Field crop: maize
Growth stage: 2
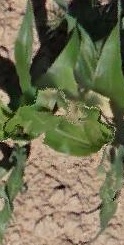
Species: maize